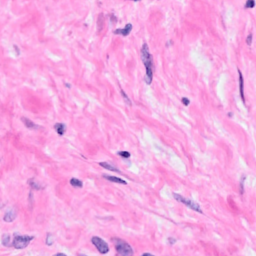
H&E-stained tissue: Breast